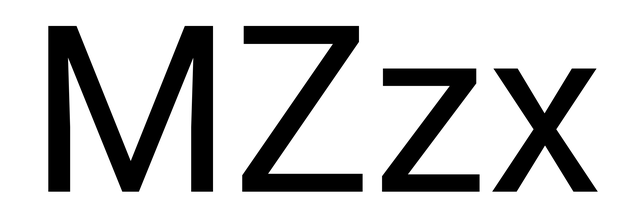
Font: Roboto_Regular